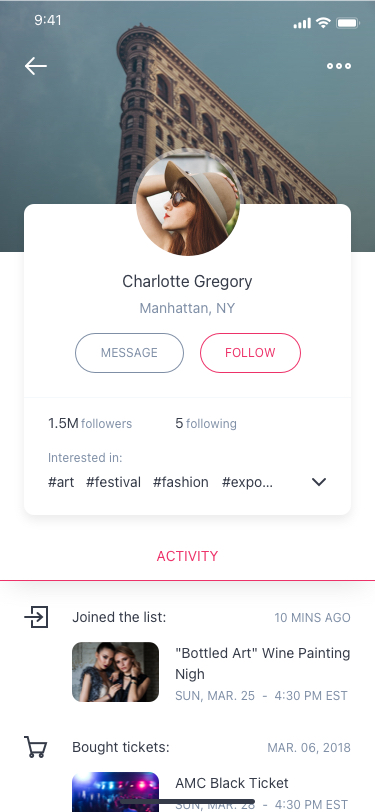
Text in this UI design:
Charlotte Gregory
Manhattan, NY
FOLLOW
MESSAGE
1.5M
followers
5
following
#art
#festival
#fashion
#expo…
Interested in:
Joined the list:
10 mins ago
"Bottled Art" Wine Painting Nigh
SUN, MAR. 25  -  4:30 PM EST
Bought tickets:
Mar. 06, 2018
AMC Black Ticket
SUN, MAR. 28  -  4:30 PM EST
ACTIVITY